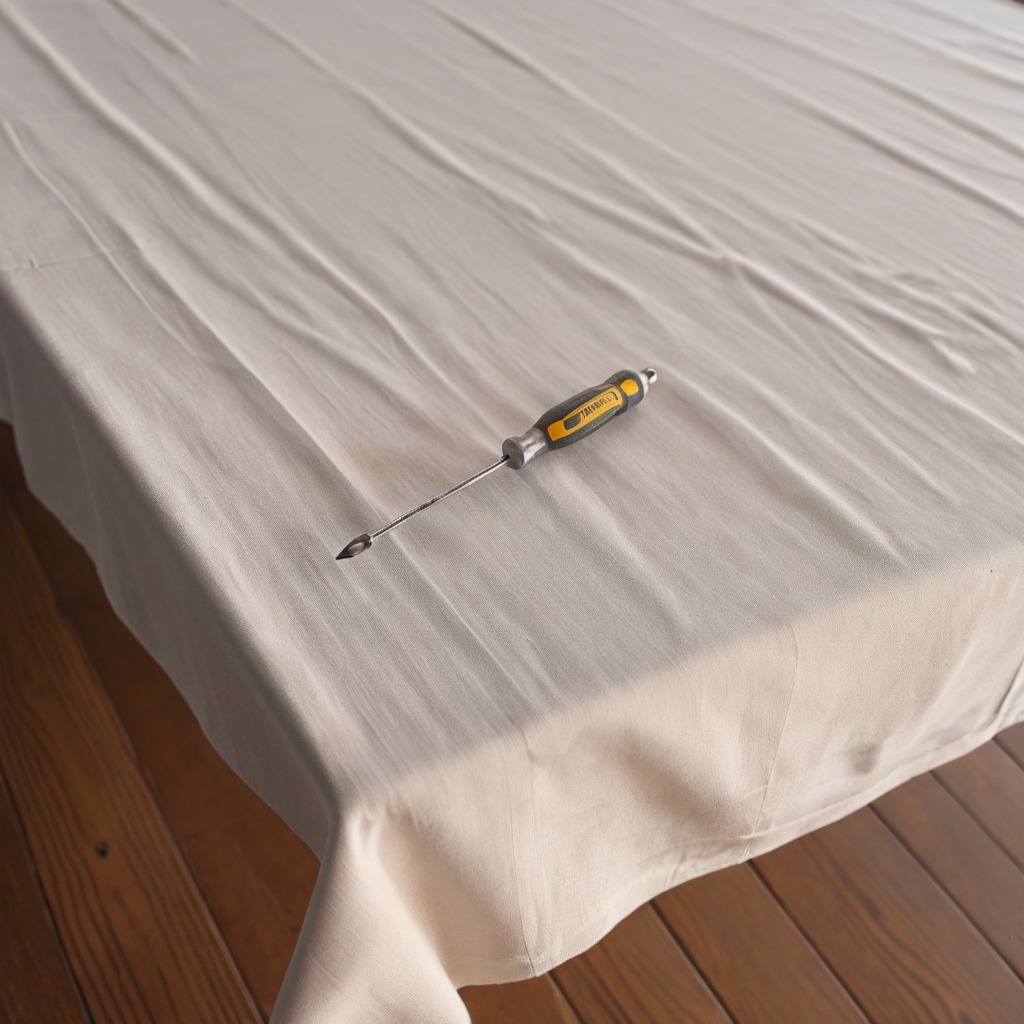
A screwdriver is lying on a wooden table in an outdoor workshop.